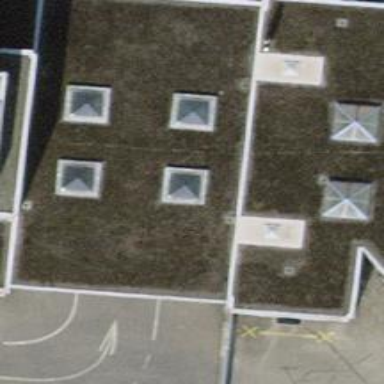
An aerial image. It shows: View of roof of building.